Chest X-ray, AP view. Patient: 44 years old, sex F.
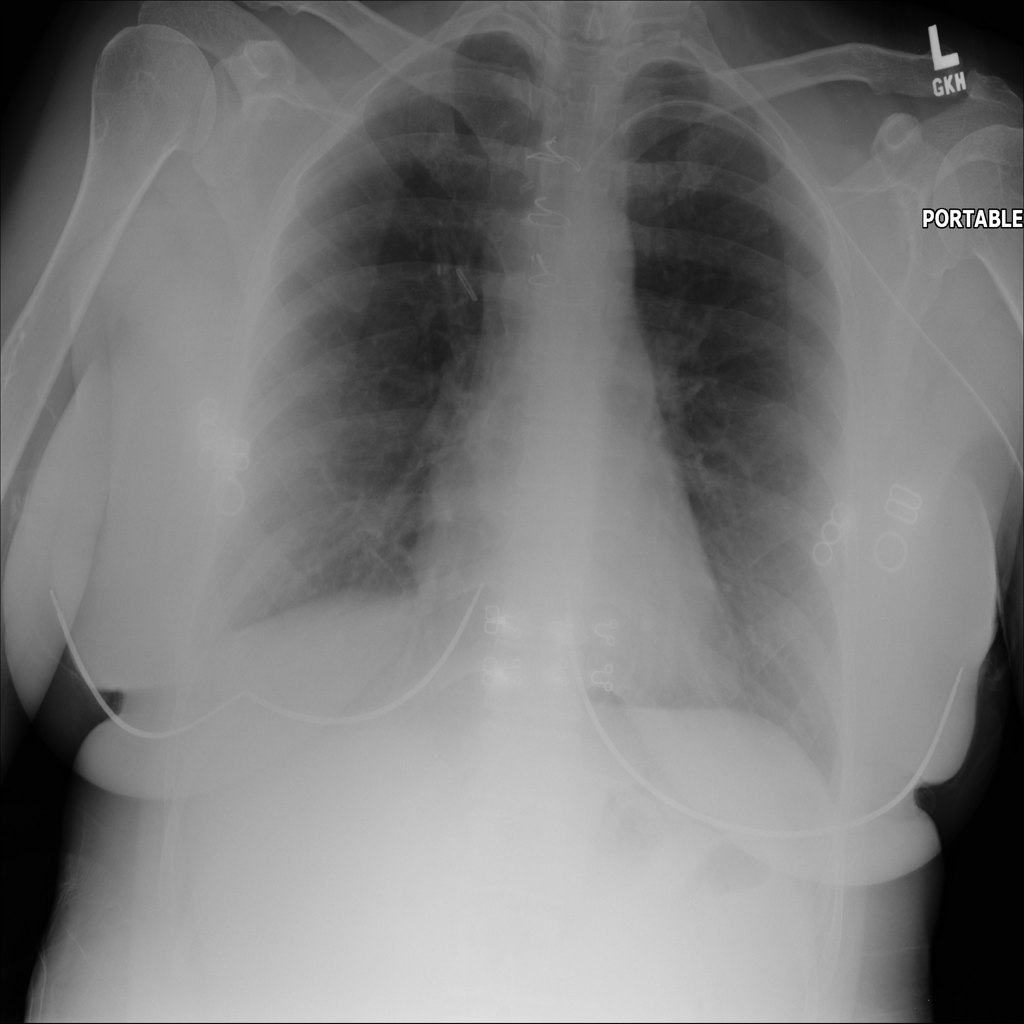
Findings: No Finding